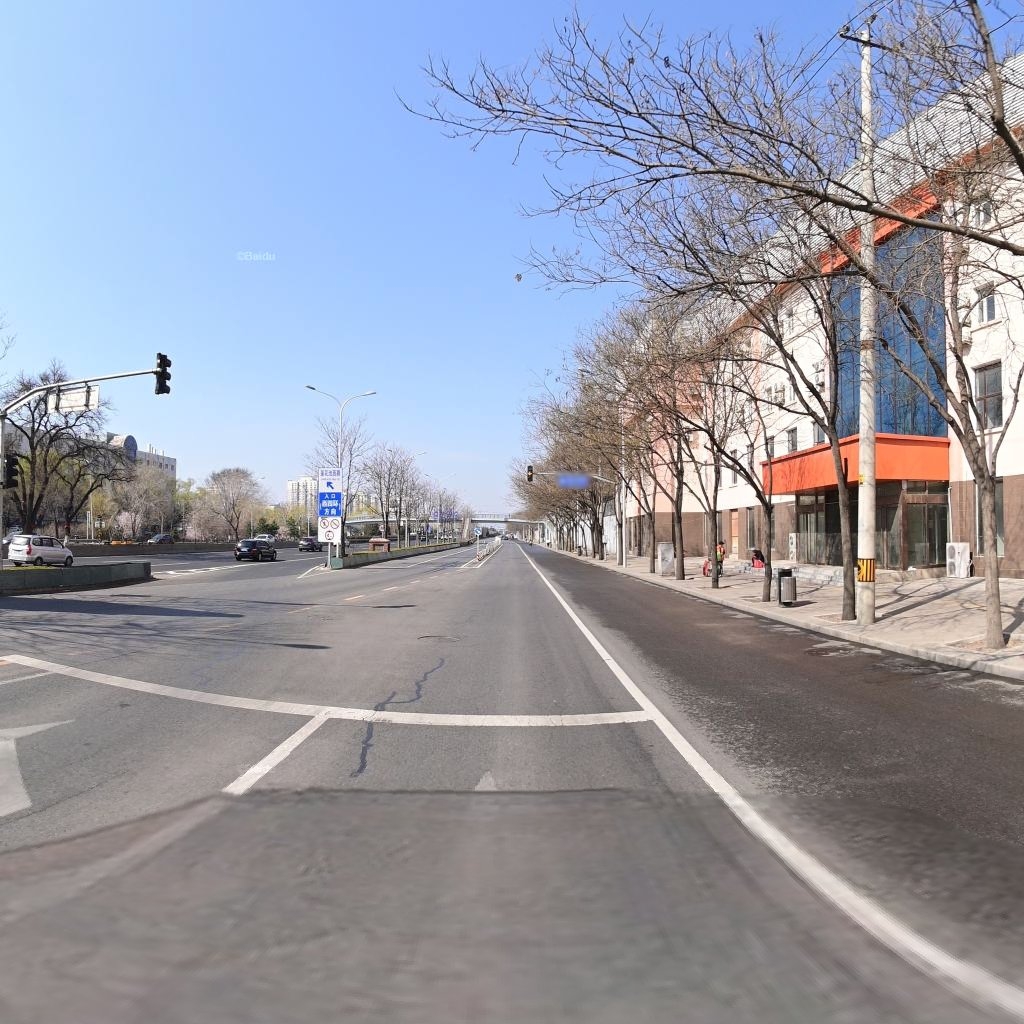
Region: Haidian
Road damage annotations: longitudinal patch, longitudinal patch, manhole cover